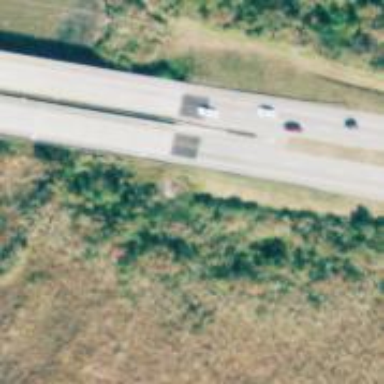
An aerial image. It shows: Primary highway bridge over expressway.